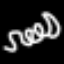
Label: squiggle